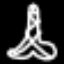
Label: The Eiffel Tower